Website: crate-barrel
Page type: address-validator
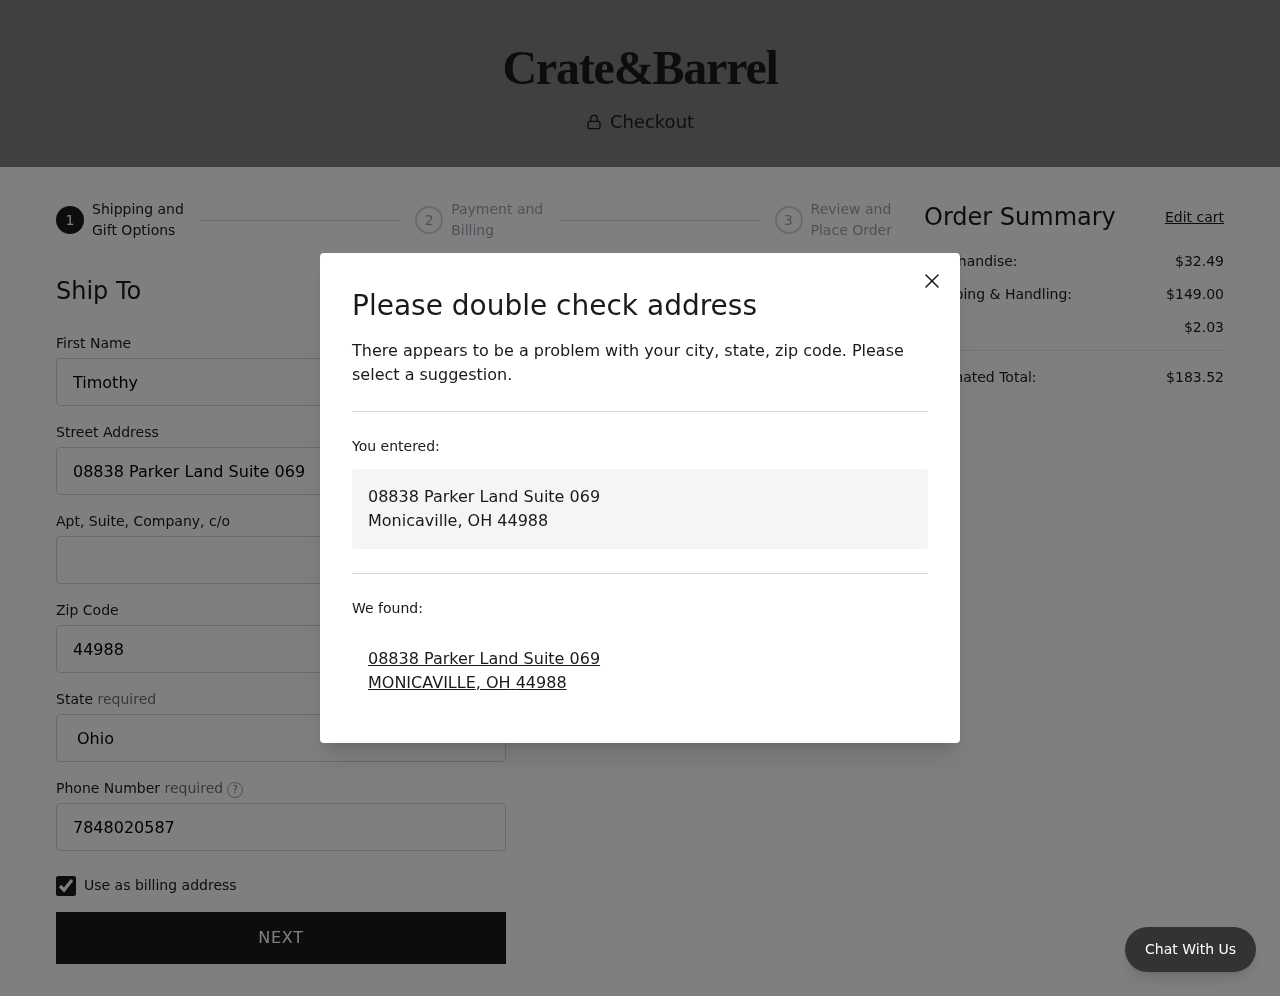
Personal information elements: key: PII_CITY
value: Monicaville
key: PII_CITY
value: MONICAVILLE
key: PII_FIRSTNAME
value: Timothy
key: PII_PHONE
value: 7848020587
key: PII_POSTCODE
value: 44988
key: PII_STATE
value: Ohio
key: PII_STATE_ABBR
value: OH
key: PII_STREET
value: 08838 Parker Land Suite 069
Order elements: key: ORDER_SUBTOTAL
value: $32.49
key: ORDER_SHIPPING_COST
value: $149.00
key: ORDER_TAX
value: $2.03
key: ORDER_TOTAL
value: $183.52